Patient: sex M, age 49
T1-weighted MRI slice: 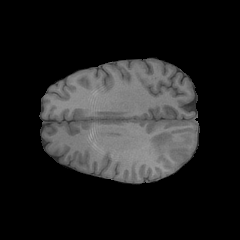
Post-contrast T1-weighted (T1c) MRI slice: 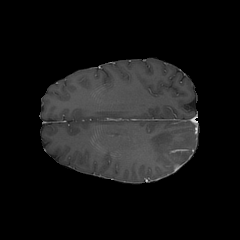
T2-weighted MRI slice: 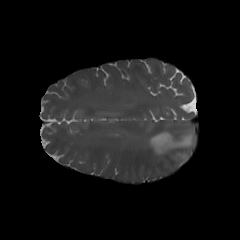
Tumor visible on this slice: yes
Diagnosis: Glioblastoma, IDH-wildtype
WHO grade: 4